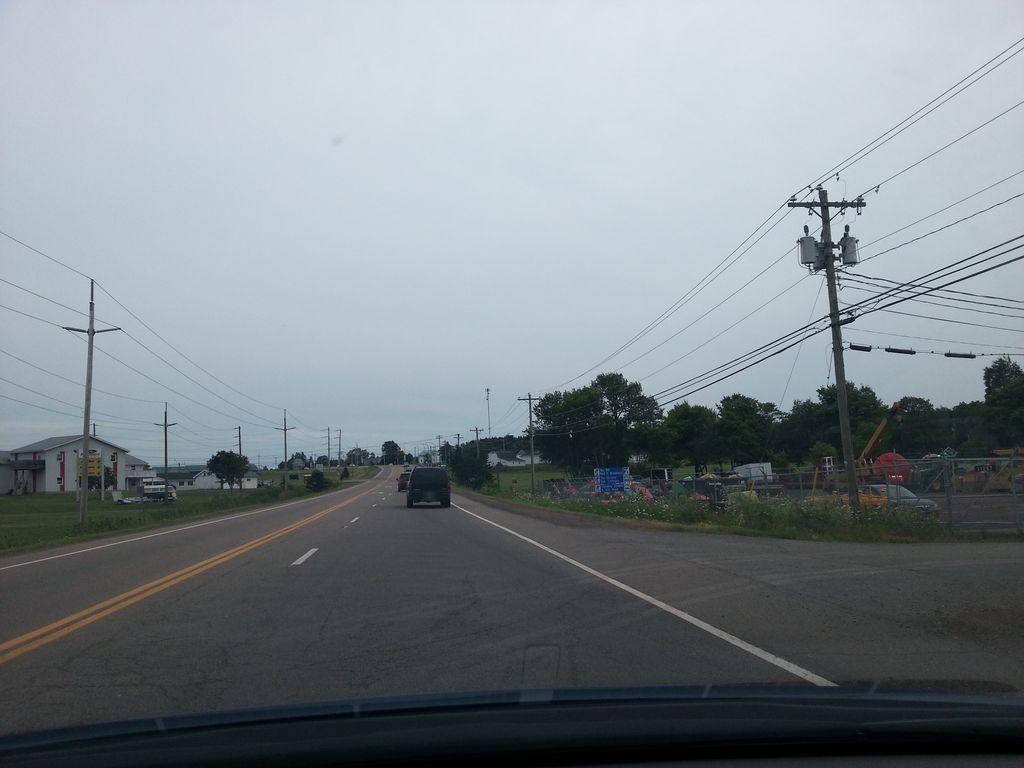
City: charlottetown